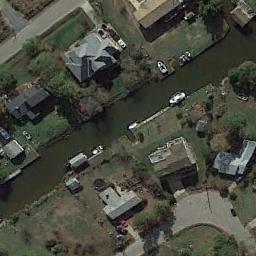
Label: medium_residential